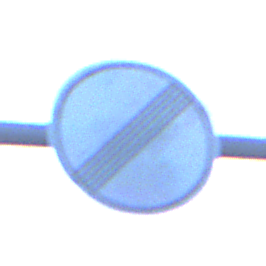
Verkehrszeichen: EndeSaemtlicherBegrenzungen
Umgebung: Outdoor, Urban
Tageszeit: Dawn
Wetter: PartlyCloudy
Licht: Natural
Jahreszeit: NotSpecified
Kontrast: LowContrast